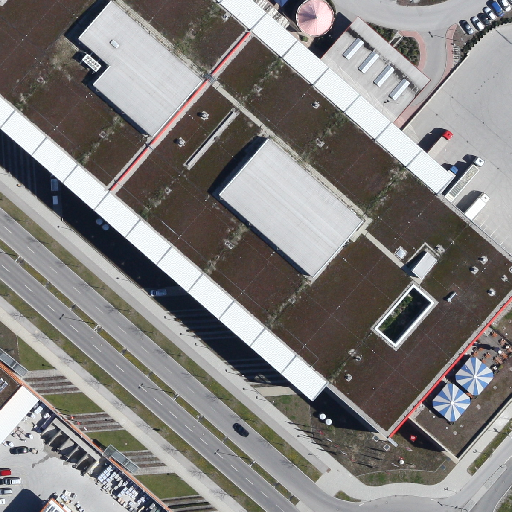
Referring expression: sidewalk